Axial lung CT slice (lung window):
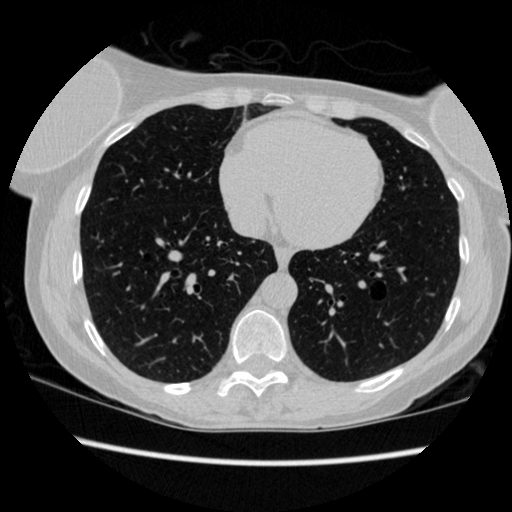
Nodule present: no